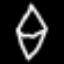
Label: diamond